Question: I followed <URL> to make a sortable list of items, which works great for one model, but I need to sort items that are organized by a join model, and can't figure out how to do it. Here is an example:
I want to organize all the cycles that are in a program by the 'cycle_order' column.
The 'cycle_order' column is in the 'cycles_programs' table
For good measure, see picture of the join table at the bottom.
'''
class Cycle
has_many :cycles_programs
has_many :programs, :through => :cycles_programs
accepts_nested_attributes_for :programs
accepts_nested_attributes_for :cycles_programs, allow_destroy: :true
class CyclesProgram
belongs_to :program
belongs_to :cycle
class Program
has_many :cycles_programs
has_many :cycles, :through => :cycles_programs
accepts_nested_attributes_for :cycles
accepts_nested_attributes_for :cycles_programs, allow_destroy: :true
'''
Here is the Schema:
'''
create_table "programs", :force => true do |t|
t.string "name"
t.datetime "created_at", :null => false
t.datetime "updated_at", :null => false
end
create_table "cycles_programs", :force => true do |t|
t.integer "program_id"
t.integer "cycle_id"
t.integer "cycle_order"
t.datetime "created_at", :null => false
t.datetime "updated_at", :null => false
end
create_table "cycles", :force => true do |t|
t.string "name"
t.datetime "created_at", :null => false
t.datetime "updated_at", :null => false
end
'''

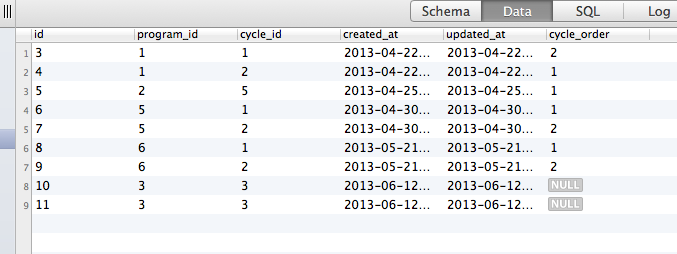
Answer: Add a default scope to 'CyclesGroup'
'''
default_scope -> { order(:group_order) }
'''